Interaction volume radius: 10 \u00c5
Interaction volume height: 15 \u00c5
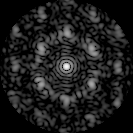
Disorder parameter: 0.5701